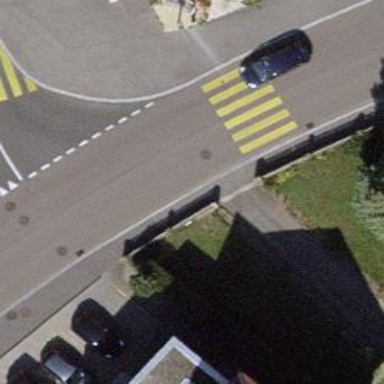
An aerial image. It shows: Zebra crossing on the road.